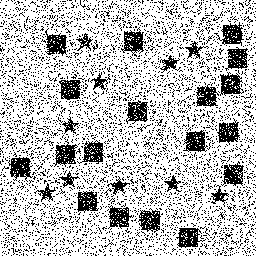
Squares: 18
Triangles: 0
Stars: 10
Total shapes: 28